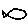
Label: fish